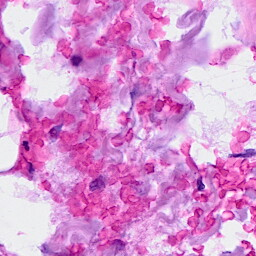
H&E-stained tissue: Breast